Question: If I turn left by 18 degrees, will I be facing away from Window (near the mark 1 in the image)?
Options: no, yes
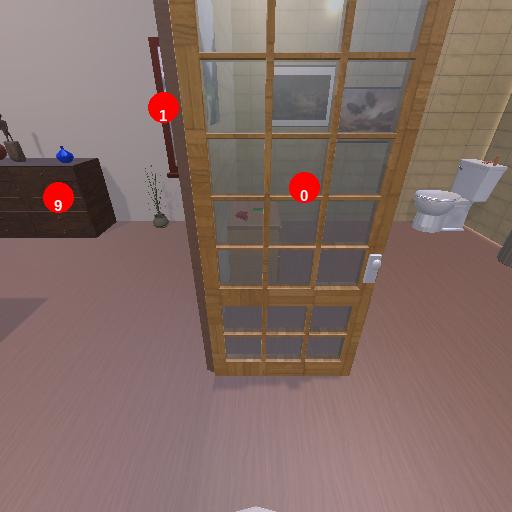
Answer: no